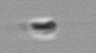
Label: flagellate_morphotype3